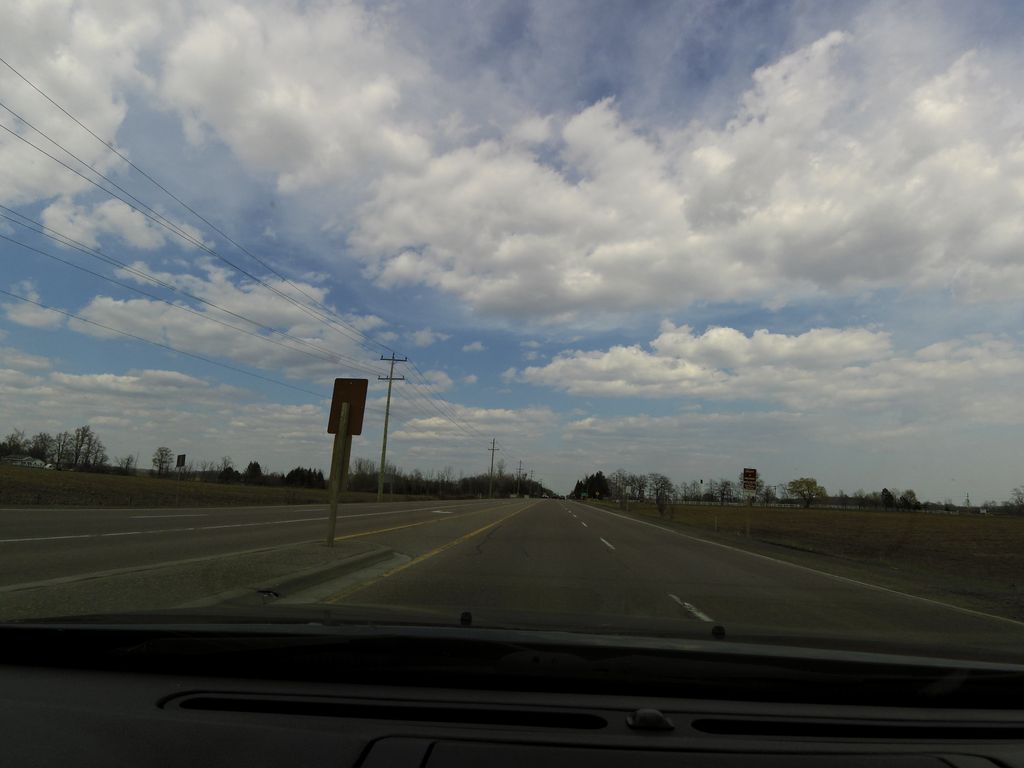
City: hamilton